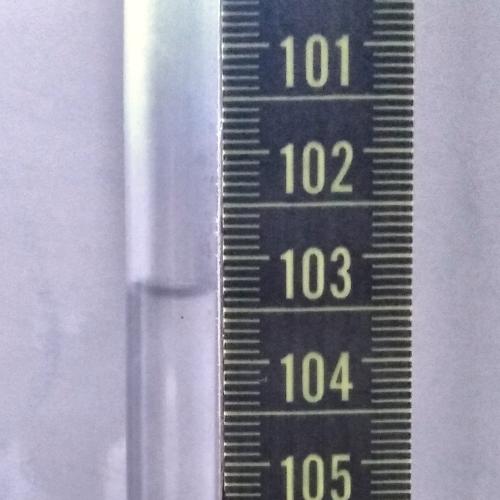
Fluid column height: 103.3 cm